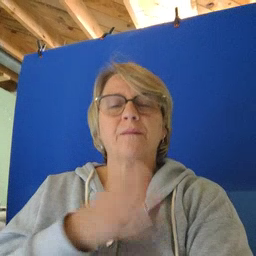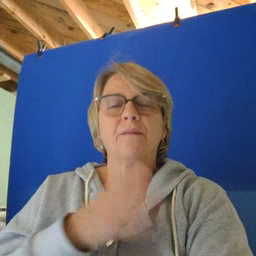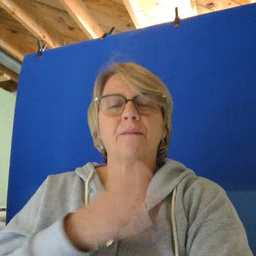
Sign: dog